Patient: sex M, age 78
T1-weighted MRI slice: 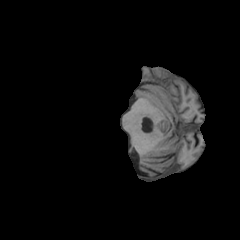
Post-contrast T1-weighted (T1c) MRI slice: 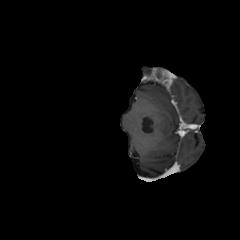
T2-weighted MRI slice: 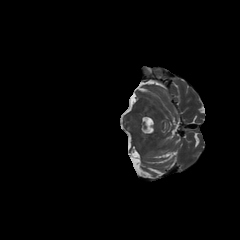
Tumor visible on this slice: no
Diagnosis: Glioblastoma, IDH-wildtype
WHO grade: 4